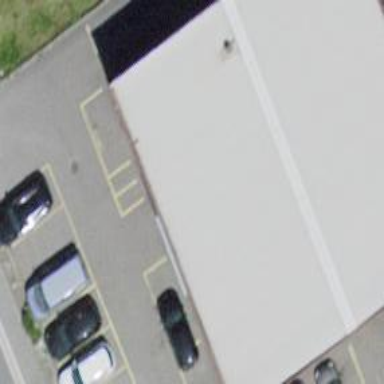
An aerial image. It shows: Car repair shop.